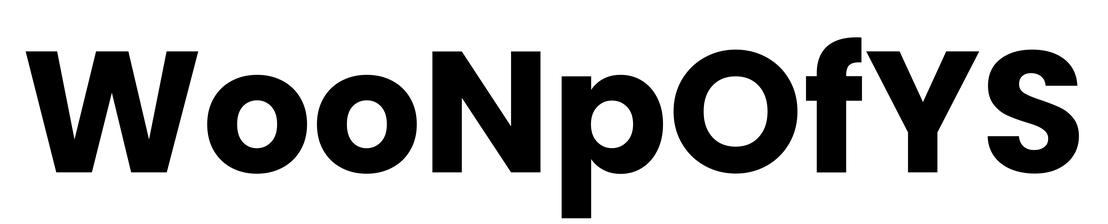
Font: Poppins-Bold